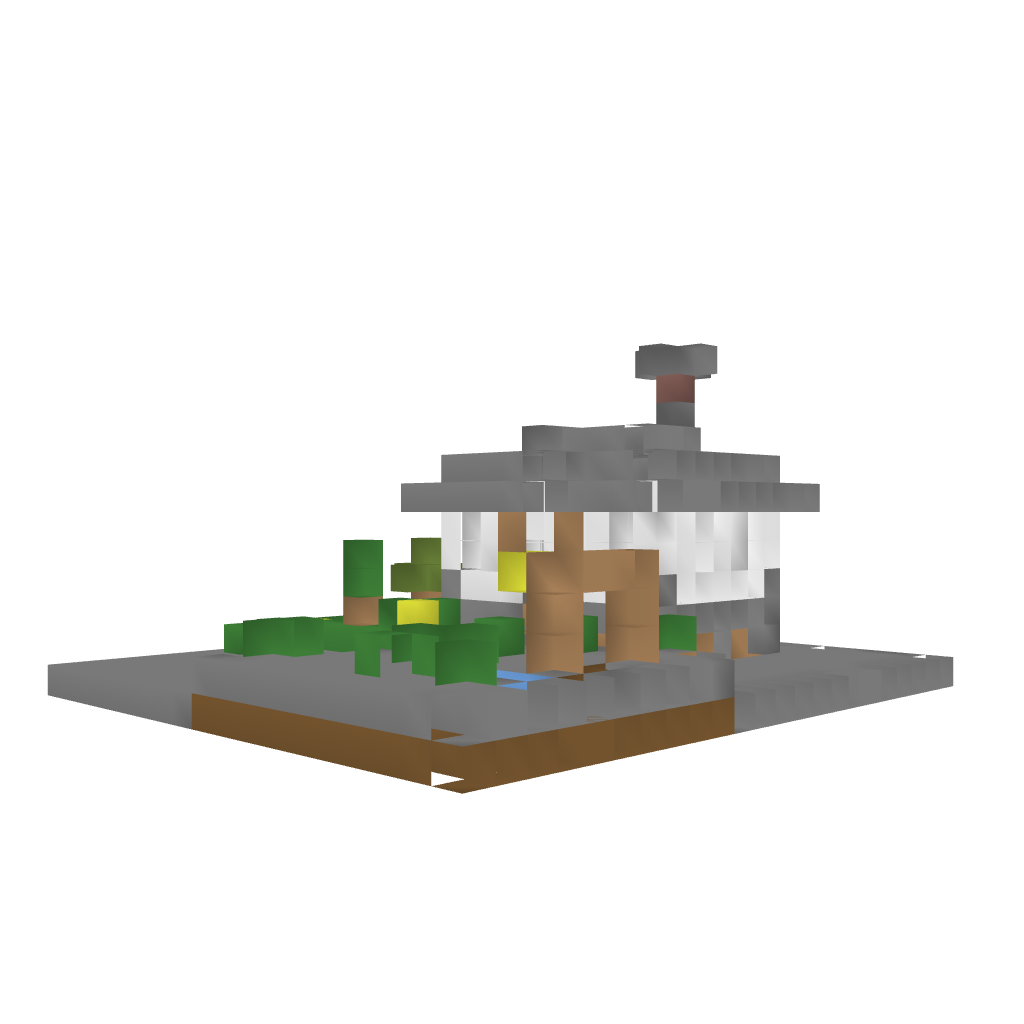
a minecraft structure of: Small Modern House bad low quality